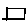
Label: square